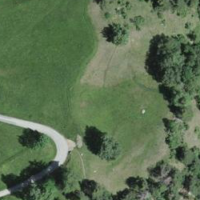
EUNIS habitat code: 32
Species observed at this site:
Salvia pratensis